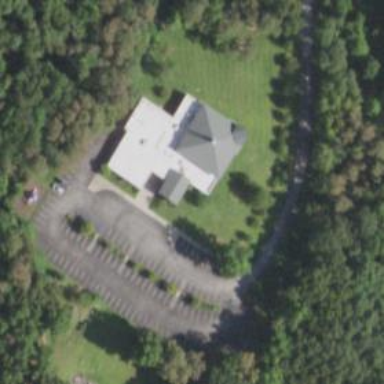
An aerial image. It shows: Place of worship.